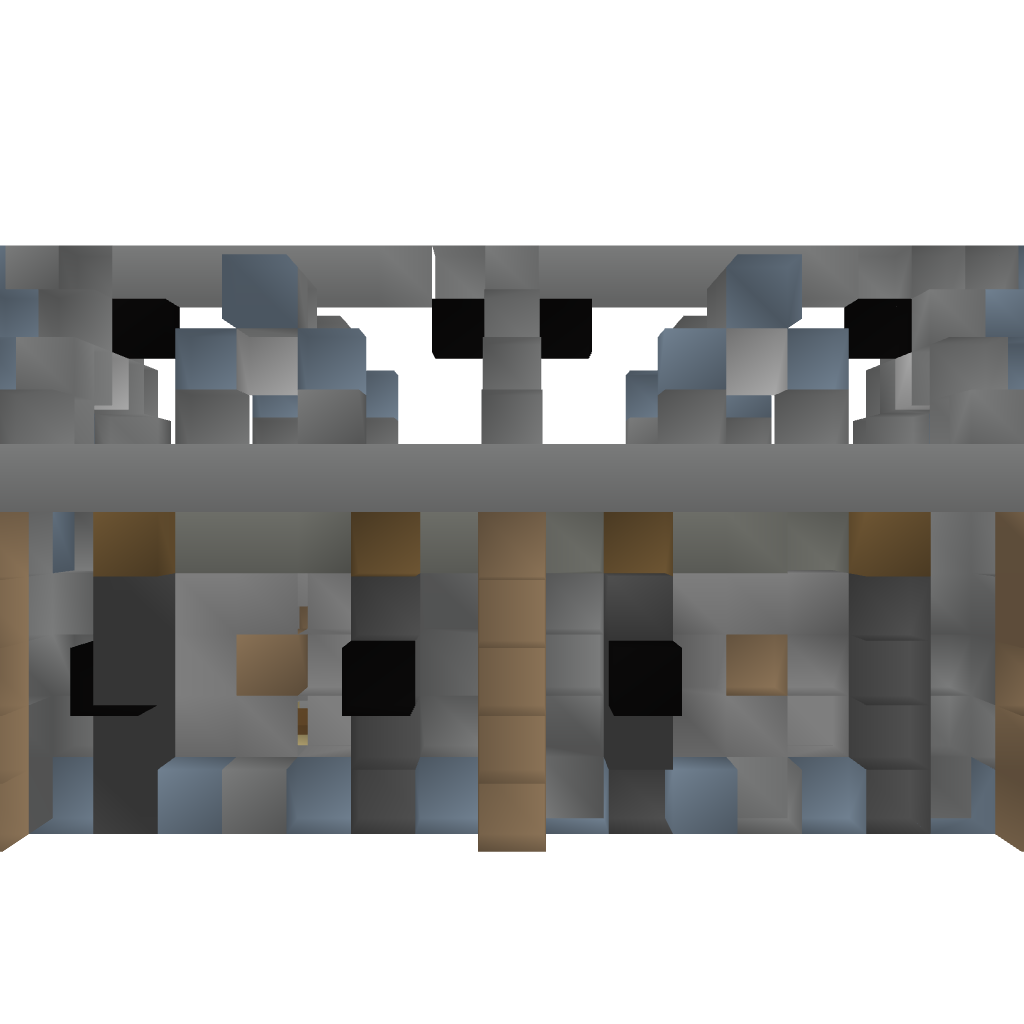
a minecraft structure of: House 1